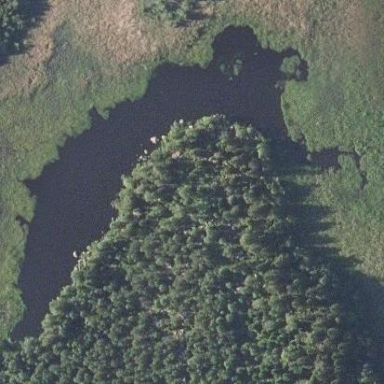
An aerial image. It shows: Beautiful lake surrounded by nature.